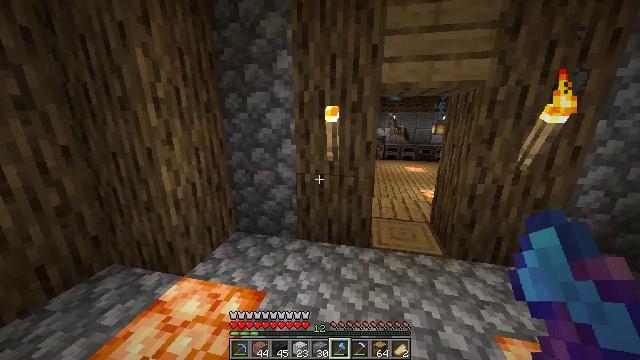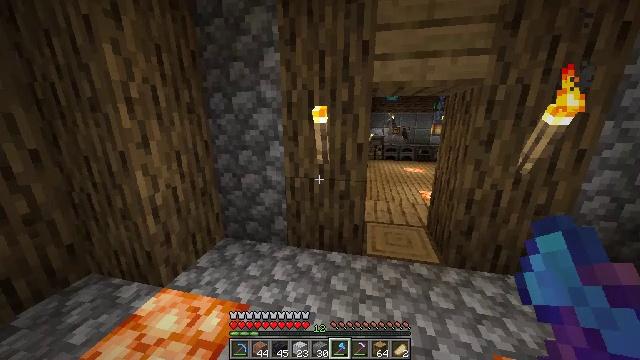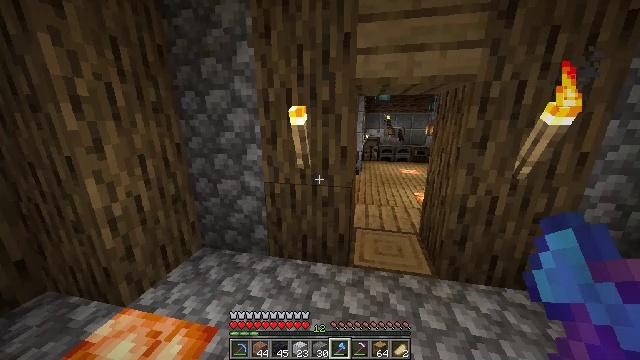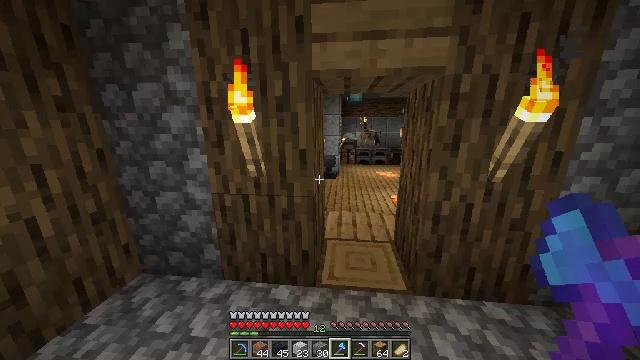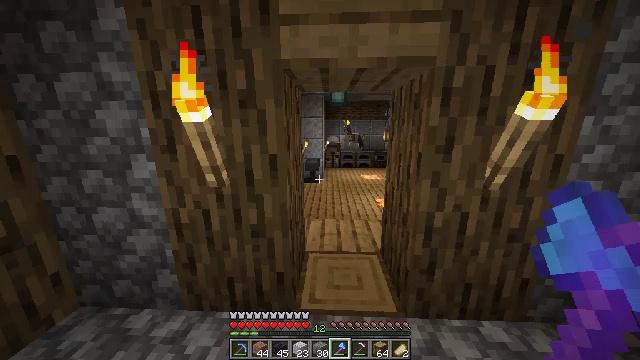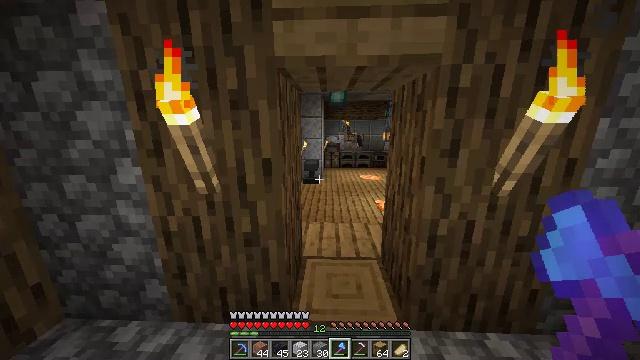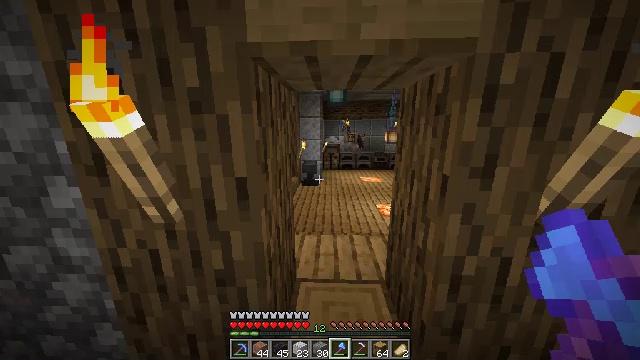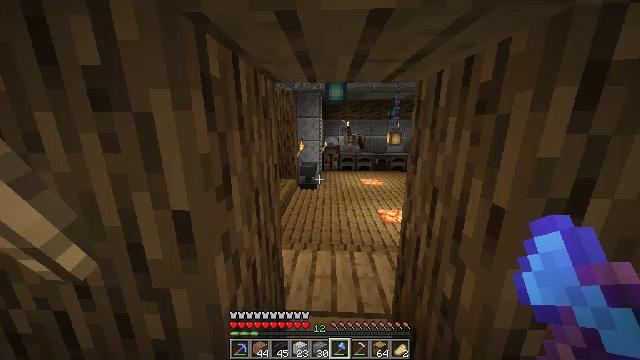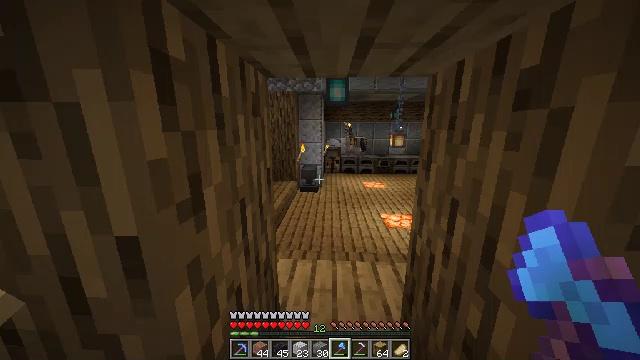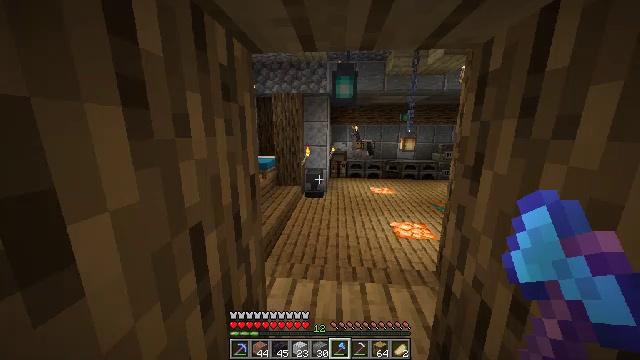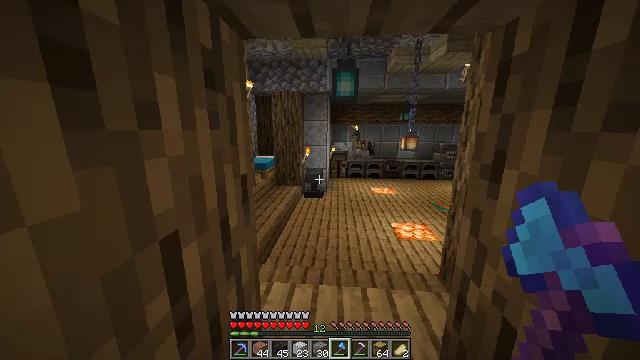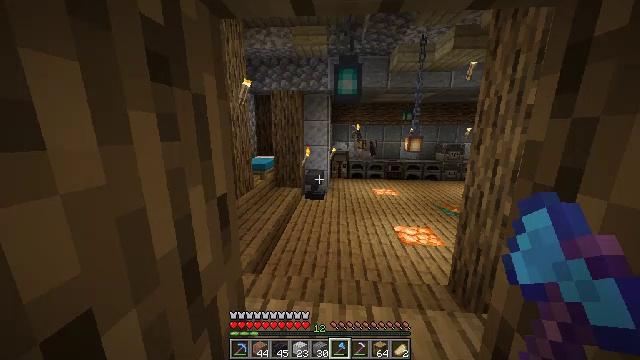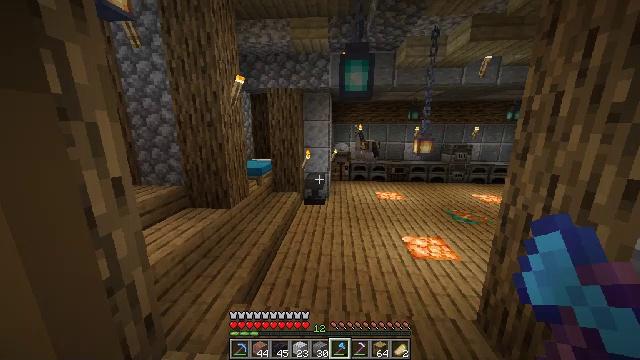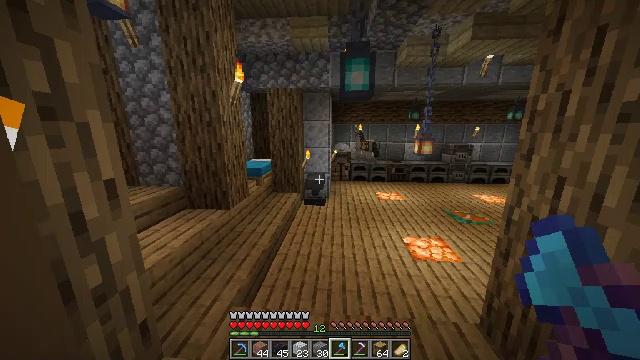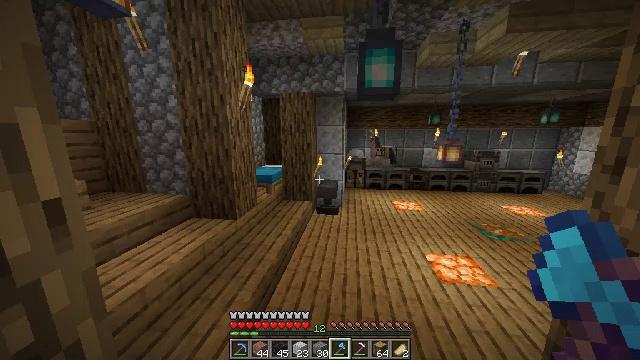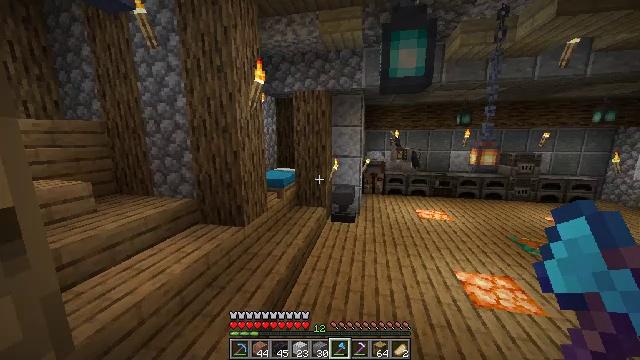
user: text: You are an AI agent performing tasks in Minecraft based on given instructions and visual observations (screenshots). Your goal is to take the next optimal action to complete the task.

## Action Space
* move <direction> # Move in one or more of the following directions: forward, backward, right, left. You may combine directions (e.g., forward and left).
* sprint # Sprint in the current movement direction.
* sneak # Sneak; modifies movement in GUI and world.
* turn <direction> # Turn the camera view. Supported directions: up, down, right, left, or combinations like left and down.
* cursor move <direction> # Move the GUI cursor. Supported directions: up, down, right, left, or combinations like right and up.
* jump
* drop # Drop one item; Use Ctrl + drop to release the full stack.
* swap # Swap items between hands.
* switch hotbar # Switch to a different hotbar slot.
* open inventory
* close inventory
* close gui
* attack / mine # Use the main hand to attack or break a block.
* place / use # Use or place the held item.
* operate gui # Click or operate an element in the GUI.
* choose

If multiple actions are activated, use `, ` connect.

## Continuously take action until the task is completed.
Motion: motion action
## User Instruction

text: Break the light blue bed.
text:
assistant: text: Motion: move forward and move right
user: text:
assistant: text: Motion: move forward and move right
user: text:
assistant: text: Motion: move forward, turn right
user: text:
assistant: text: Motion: move forward, turn right
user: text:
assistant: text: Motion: move forward
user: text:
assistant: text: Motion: move forward
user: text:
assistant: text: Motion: move forward
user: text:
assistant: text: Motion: move forward
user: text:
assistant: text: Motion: move forward, turn left
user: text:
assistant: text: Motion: move forward
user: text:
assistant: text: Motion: move forward
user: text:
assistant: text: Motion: move forward
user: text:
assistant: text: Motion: move forward
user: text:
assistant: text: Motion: move forward, turn left and up
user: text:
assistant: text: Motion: move forward, turn left
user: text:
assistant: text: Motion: move forward, turn left
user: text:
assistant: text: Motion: move forward
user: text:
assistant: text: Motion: move forward
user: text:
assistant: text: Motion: move forward, turn left
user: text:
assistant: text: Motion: move forward, turn left and up
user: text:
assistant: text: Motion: move forward and move right, turn left and up
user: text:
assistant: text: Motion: move forward and move right, turn left
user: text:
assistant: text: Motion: move forward and move right, turn left and up
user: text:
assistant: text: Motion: move forward and move right
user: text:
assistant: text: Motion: move forward and move right
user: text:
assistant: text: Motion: move forward and move right
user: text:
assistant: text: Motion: move forward and move right, turn right
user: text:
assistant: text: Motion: move forward and move right, turn right and down
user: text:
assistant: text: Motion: move forward, turn right and down
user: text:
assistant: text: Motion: move forward, turn right and down